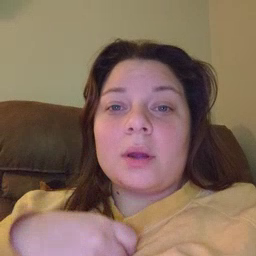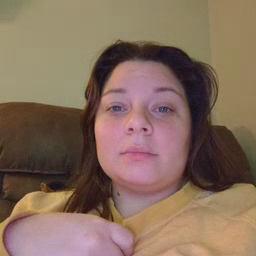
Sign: store